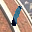
Label: 1